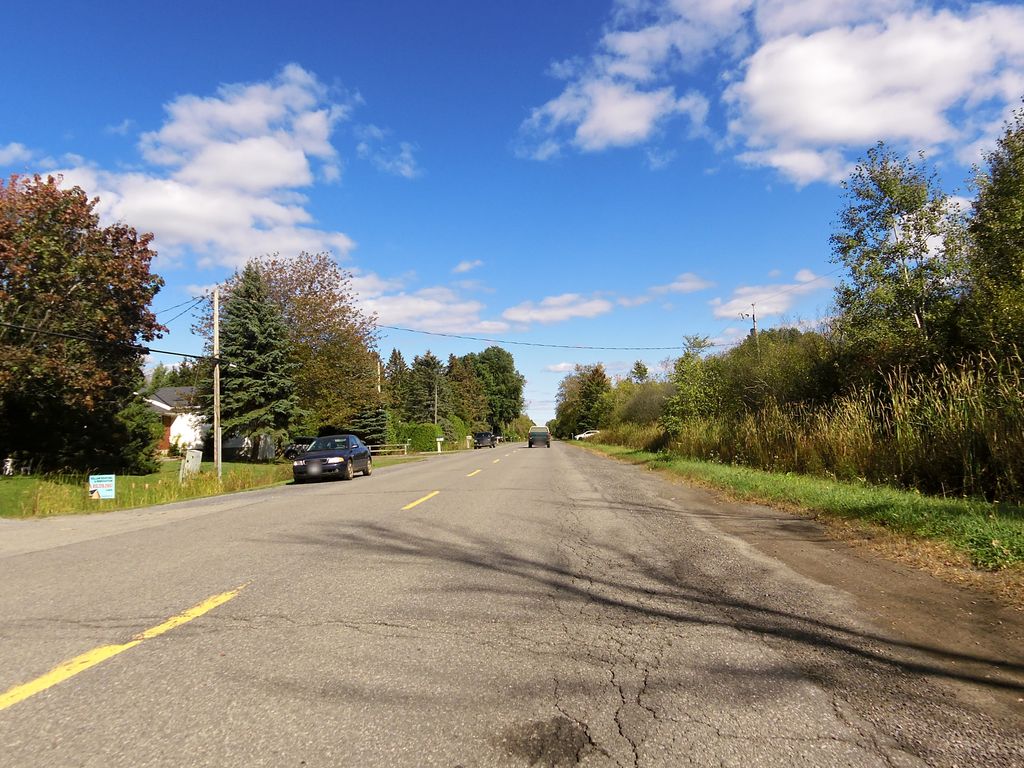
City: ottawa-gatineau